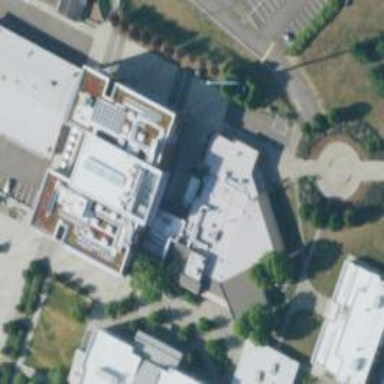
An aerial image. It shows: College building.